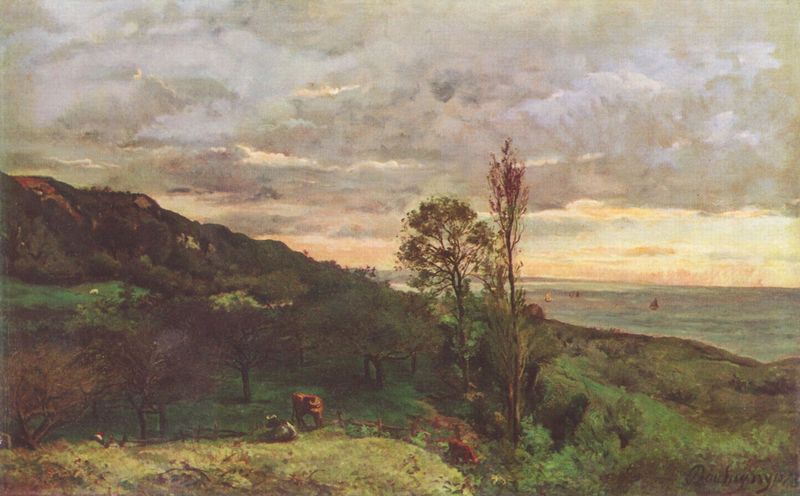
Titel: Umgebung von Villerville
Künstler: Charles François Daubigny
Standort: Budapest
Institution: Szépmüvészeti Múzeum
Schlagwörter: baum, berg, blau, blätter, dunkel, felsen, gemälde, gewitter, hand, himmel, mann, meer, schatten, vogel, wasser, wolken, baumstämme, bäume, fluss, gelb, grün, impressionismus, landschaft, menschen, ocker, sand, see, ufer, äste, abend, braun, frankreich, grau, hell, holz, hut, licht, schwarz, ausblick, blick, gras, rasen, tier, tiere, wiese, wolke, zaun, beige, malerei, mensch, stein, steine, horn, signatur, öl, baumstamm, dämmerung, feld, felder, ferne, gräser, horizont, hügel, kühe, morgen, natur, pappel, pappeln, sonnenaufgang, vieh, weide, weite, zweige, büsche, gebüsch, gewässer, sonne, land, person, pflanze, pflanzen, rosa, wald, boot, boote, bewölkt, fell, hellblau, gischt, küste, schiff, schiffe, schrift, segel, segelboot, strand, welle, wellen, ruhe, zwei, segelschiff, abhang, berge, fels, gebirge, gipfel, hang, sonnenlicht, sonnenuntergang, tag, violett, grasen, herde, kuh, rind, alm, arbeiter, matt, böschung, romantik, brandung, staffage, woge, wogen, streifen, stimmung, bauer, segelboote, rinder, unterschrift, weiden, wolkig, leinwand, fichte, flora, romantisch, laubbäume, malerie, fauna, fichten, freiluftmalerei, hörner, ochse, ochsen, hirte, lanschaftsmalerei, gemölde, waser, kalb, schwaz, heimatkunst, friedlich, daubigny, kälber, delaunay, alb, bedrückt, sonenaufgang, schule von barbizon, buschwald, delunay, pleinair-malerei, mnsch, obstweide